A spectrogram of one vibration snapshot from a rotating bearing is shown (time on one axis, frequency on the other). Determine the bearing's health state. Answer with exactly one of: normal, inner_race, outer_race, ball.
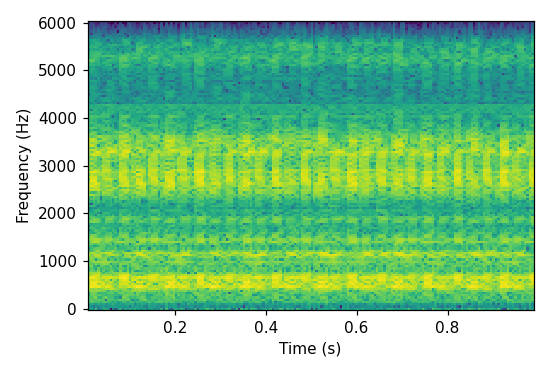
Answer: outer_race